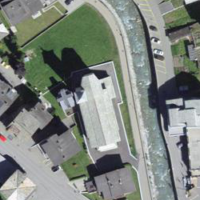
EUNIS habitat code: 54
Species observed at this site:
Tichodroma muraria